Interaction volume radius: 10 \u00c5
Interaction volume height: 20 \u00c5
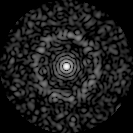
Disorder parameter: 0.8378